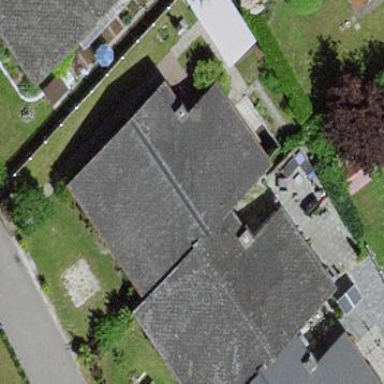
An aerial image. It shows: Terrace building.